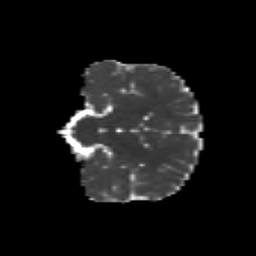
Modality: MD
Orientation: coronal
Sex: male
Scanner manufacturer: siemens
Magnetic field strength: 3 T
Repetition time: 5 s
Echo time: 0.071 s